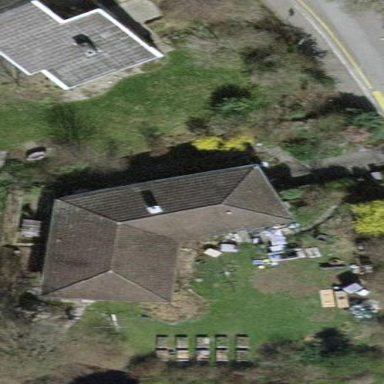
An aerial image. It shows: Building with tile roof.